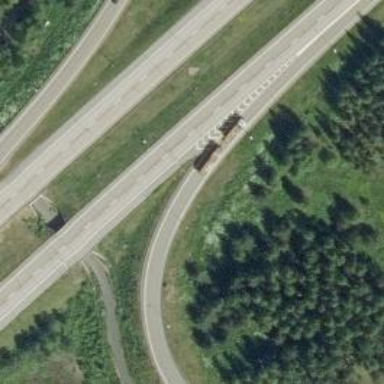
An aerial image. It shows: Motorway link with asphalt surface and embankment.